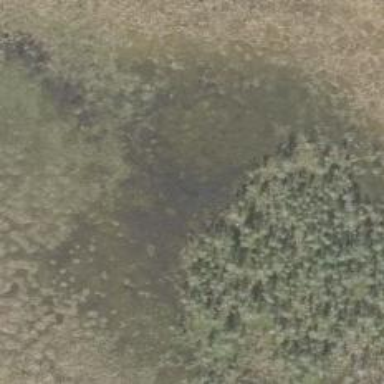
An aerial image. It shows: Needle-leaved woodland.